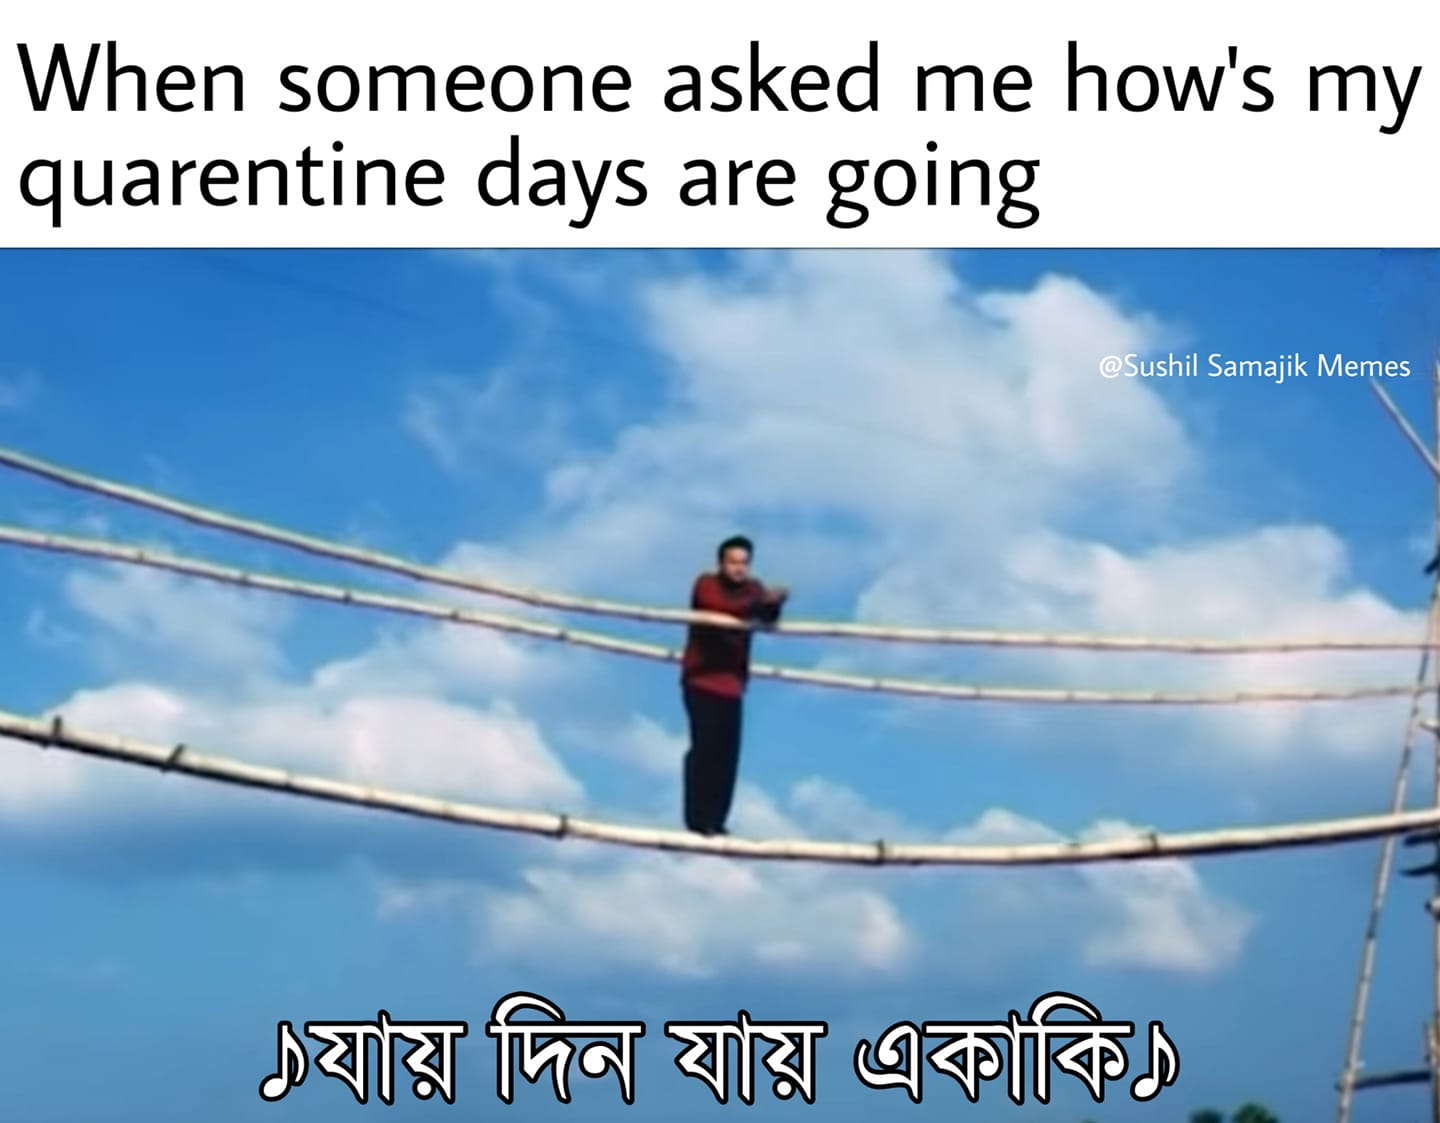
Caption: When someone askd me how's my quarentine days are going   যায় দিন যায় একাকি
Label: non-hate